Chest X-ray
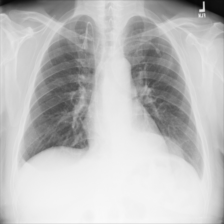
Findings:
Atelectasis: negative
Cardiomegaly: negative
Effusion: positive
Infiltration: positive
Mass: negative
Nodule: negative
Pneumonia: negative
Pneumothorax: negative
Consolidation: negative
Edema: negative
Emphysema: negative
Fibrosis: negative
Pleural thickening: negative
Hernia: negative